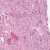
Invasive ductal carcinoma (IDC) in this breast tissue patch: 0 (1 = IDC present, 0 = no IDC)